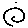
Label: sun